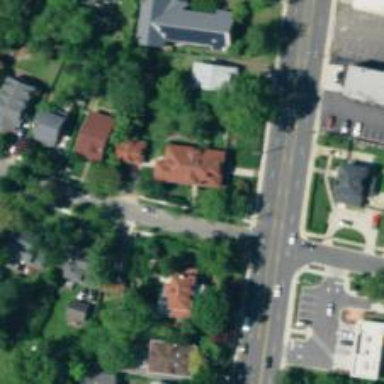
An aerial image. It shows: Residential road with separate asphalt sidewalk.